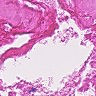
Metastatic tissue present: no